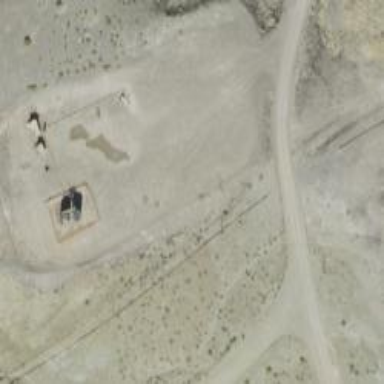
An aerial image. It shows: Petroleum well.